Field crop: maize
Growth stage: 2
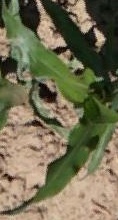
Species: maize